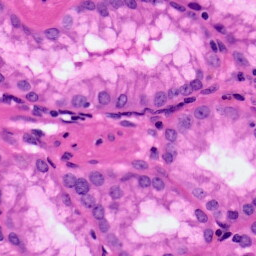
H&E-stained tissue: Pancreatic